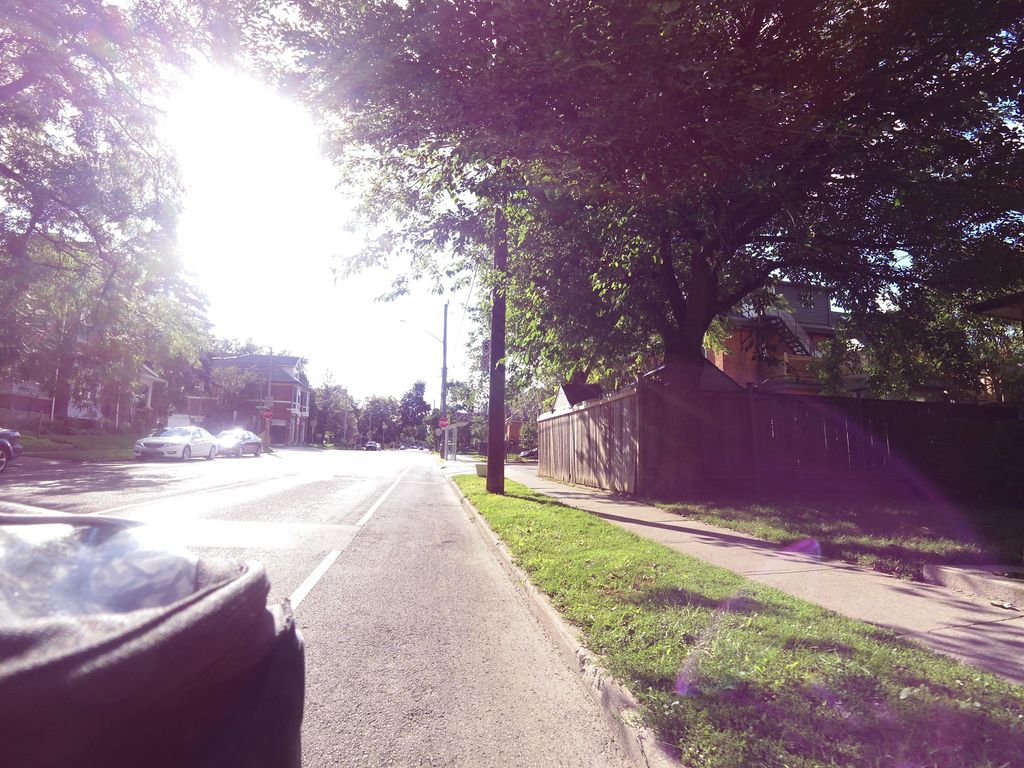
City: hamilton